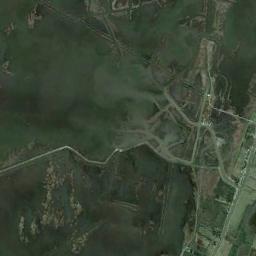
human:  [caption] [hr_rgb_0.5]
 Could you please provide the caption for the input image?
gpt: The lake in a wetland is covered by a patch of green and brown mixed plants .

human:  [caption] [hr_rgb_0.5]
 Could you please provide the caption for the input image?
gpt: There are strips of water in this wetland .

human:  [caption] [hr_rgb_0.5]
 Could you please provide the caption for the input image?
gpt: There are many roads on the wetlands .

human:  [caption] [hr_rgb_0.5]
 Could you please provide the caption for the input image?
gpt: The wetland consists of bare land, Green plants, Dry plants and water .

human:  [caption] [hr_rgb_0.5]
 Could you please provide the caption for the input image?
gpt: There are many water areas on the wetland .